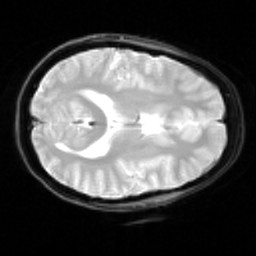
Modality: inplaneT2
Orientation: axial
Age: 29
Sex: female